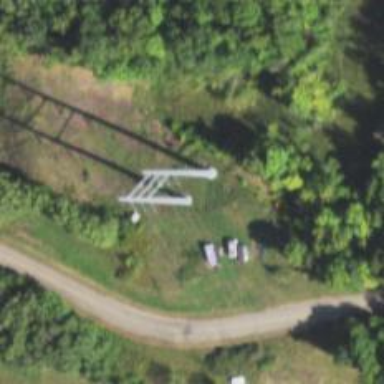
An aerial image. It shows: Power tower.